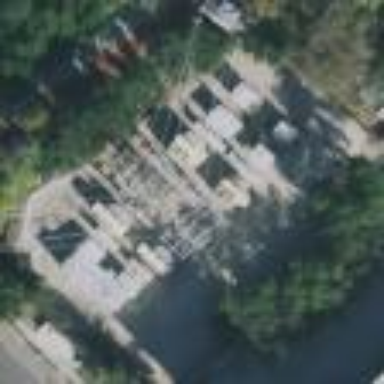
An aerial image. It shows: Power substation.